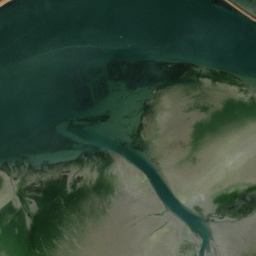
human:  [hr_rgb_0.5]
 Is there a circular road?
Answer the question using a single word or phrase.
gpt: no

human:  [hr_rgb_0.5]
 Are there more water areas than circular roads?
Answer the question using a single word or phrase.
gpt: yes

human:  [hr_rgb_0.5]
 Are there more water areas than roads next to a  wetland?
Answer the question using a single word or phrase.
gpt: yes

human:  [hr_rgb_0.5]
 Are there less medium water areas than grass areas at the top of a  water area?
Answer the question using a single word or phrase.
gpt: yes

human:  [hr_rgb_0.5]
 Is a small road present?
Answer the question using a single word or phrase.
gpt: yes

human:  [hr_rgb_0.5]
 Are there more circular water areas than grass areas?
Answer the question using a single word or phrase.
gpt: no

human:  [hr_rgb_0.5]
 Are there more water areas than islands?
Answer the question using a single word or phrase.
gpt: yes

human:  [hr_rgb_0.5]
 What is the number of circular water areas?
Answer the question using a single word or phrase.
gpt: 0

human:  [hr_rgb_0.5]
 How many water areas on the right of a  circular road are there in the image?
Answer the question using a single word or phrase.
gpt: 0

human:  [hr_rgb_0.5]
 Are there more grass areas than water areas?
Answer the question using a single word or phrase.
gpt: no

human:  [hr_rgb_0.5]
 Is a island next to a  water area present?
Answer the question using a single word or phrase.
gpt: yes

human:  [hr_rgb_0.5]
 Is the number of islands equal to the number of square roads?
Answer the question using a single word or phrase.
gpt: no

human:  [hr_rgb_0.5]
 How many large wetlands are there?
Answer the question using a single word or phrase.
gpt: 3

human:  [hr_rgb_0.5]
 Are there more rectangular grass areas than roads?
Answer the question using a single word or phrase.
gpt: no

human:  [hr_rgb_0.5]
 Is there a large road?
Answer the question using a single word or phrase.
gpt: no

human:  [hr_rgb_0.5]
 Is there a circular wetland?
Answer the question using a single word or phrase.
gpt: no

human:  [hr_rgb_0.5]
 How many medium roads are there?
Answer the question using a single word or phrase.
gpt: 0

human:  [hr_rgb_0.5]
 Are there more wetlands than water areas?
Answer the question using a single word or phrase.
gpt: no

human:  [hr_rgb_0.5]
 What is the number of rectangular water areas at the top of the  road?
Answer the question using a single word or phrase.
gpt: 0

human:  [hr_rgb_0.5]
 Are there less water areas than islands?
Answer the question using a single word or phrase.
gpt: no

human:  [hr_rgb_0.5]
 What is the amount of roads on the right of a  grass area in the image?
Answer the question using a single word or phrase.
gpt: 0

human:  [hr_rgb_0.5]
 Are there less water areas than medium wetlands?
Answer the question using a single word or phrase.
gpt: no

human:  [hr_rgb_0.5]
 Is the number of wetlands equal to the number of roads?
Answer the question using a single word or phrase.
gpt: no

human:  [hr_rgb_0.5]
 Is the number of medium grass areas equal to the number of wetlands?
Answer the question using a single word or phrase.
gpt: no

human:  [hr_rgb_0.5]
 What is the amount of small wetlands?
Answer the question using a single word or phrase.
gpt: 0

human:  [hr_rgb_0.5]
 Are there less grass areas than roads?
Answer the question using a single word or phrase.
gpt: no

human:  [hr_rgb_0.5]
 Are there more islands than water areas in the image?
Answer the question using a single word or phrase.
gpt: no

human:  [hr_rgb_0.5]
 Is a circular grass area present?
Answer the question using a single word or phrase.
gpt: no

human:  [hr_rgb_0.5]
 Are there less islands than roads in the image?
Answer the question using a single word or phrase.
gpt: no

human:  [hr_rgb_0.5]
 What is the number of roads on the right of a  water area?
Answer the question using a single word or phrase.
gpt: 0

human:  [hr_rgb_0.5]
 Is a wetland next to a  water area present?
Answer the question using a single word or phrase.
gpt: yes

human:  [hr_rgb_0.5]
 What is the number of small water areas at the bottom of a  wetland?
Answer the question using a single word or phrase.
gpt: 0

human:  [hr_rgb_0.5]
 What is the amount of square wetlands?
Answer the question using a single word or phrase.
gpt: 0

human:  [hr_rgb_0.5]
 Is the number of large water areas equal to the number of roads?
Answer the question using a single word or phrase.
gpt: no

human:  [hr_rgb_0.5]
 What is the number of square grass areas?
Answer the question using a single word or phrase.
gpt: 0

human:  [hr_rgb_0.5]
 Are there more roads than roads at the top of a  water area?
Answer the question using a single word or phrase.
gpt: no